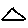
Label: triangle